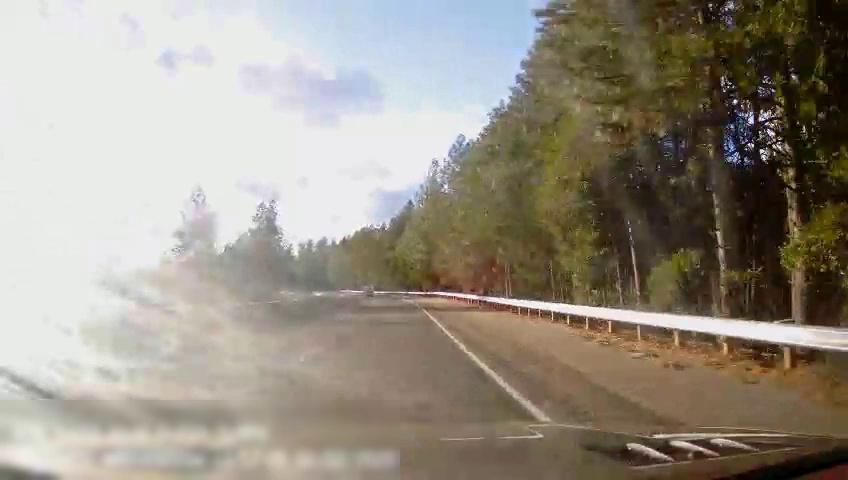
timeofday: Day
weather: Sunny
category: Drivable Space
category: Vehicles | Van
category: Lanes | Current Lane
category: Lanes | Alternate Lane